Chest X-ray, AP view. Patient: 30 years old, sex M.
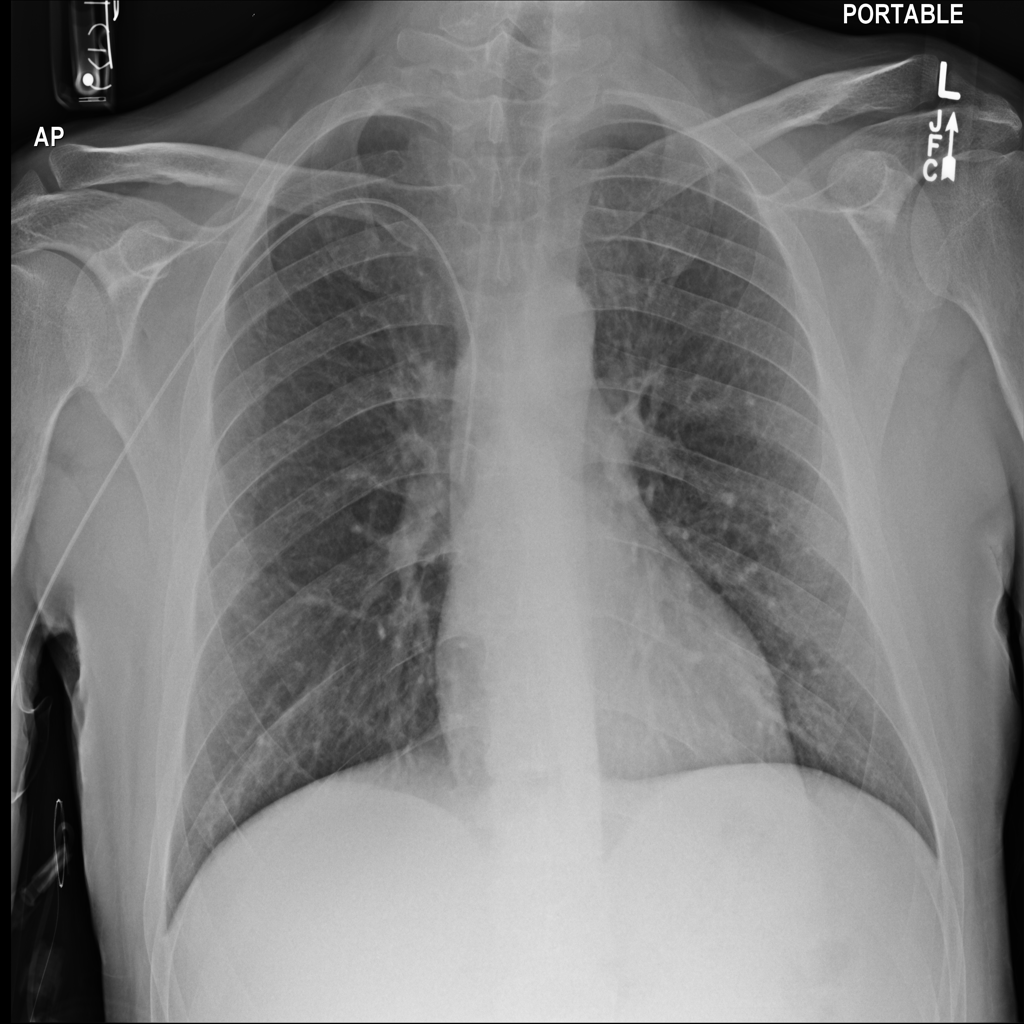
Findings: No Finding